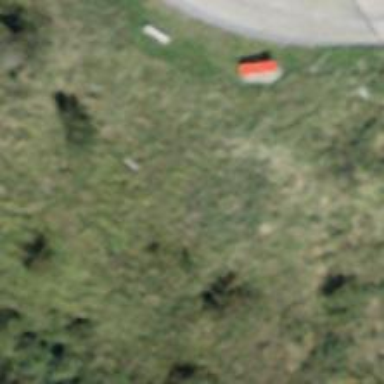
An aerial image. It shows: Bench.